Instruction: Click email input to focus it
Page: traveler
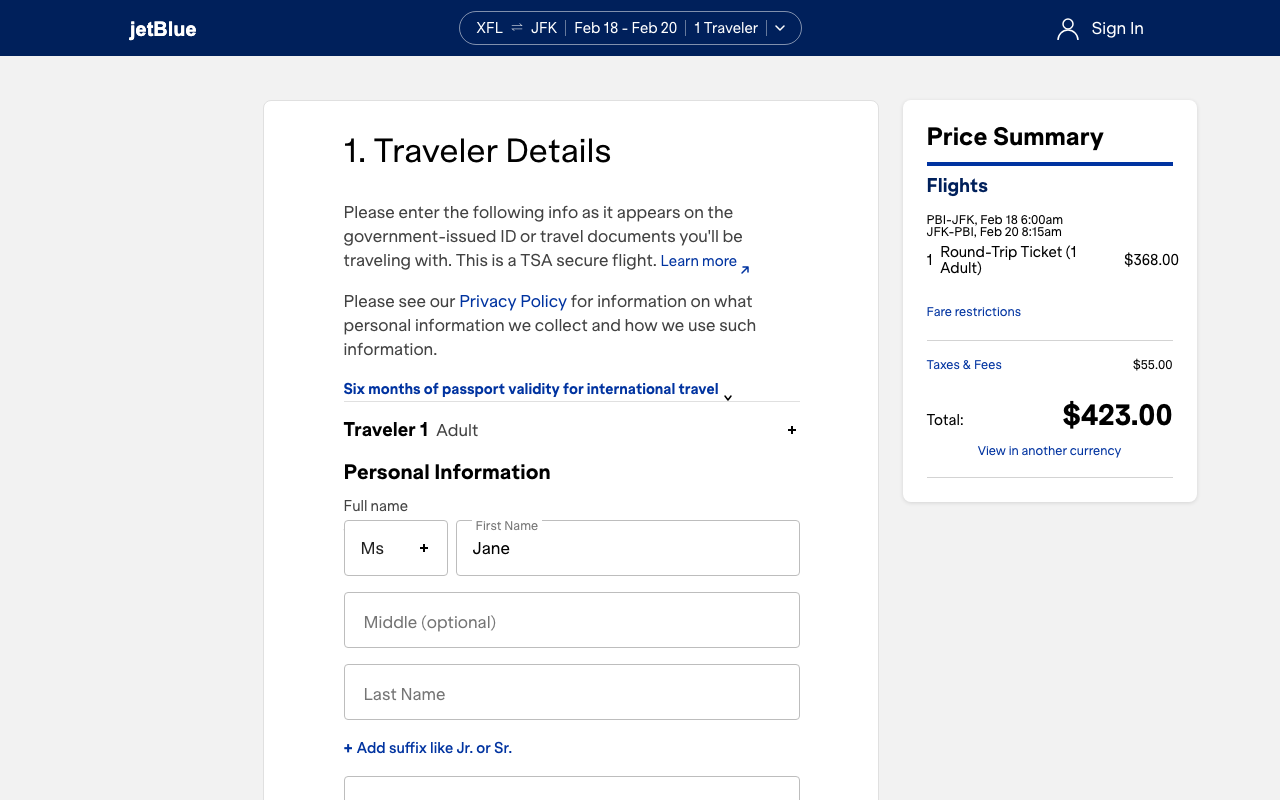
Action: click